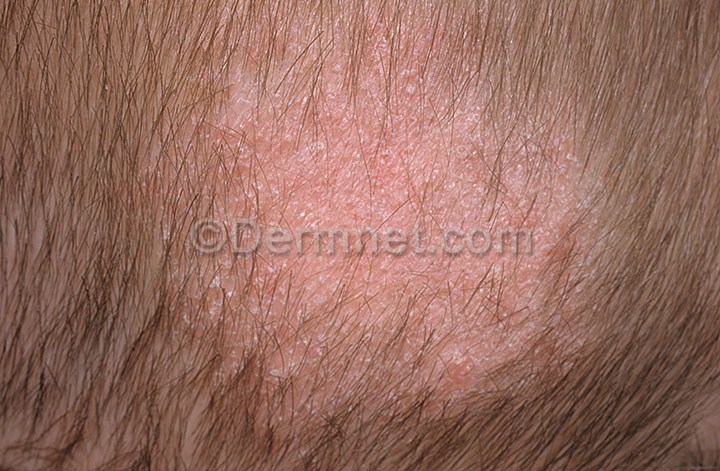
Disease: Tinea Ringworm Candidiasis and other Fungal Infections